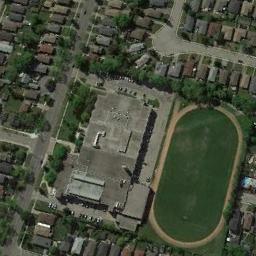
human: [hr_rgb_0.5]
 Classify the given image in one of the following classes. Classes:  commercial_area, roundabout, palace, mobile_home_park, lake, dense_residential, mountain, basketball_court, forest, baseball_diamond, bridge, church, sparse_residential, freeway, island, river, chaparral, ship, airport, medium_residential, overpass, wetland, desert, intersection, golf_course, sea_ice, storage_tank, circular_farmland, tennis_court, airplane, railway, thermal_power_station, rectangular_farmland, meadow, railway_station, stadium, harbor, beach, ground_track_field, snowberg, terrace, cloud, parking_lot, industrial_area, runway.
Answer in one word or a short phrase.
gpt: ground_track_field